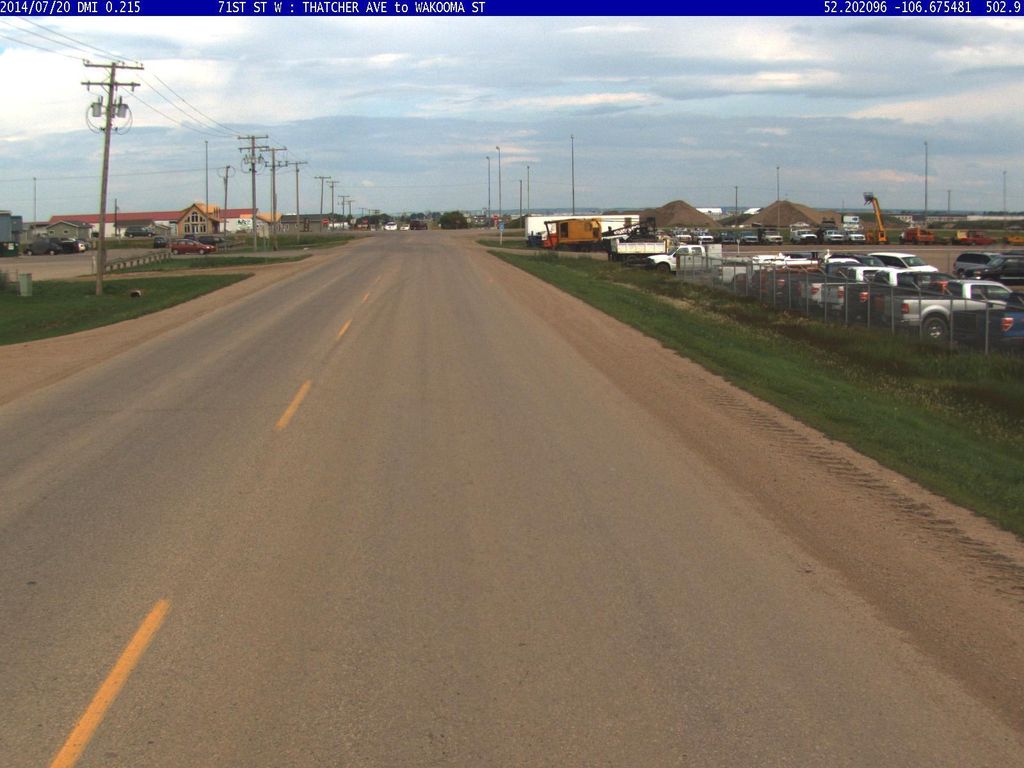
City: saskatoon